Question:
'''
- (IBAction)playingSong {
MPMediaItem *theSong = [[MPMusicPlayerController iPodMusicPlayer] nowPlayingItem];
NSString *theTitle = [song valueForProperty:MPMediaItemPropertyTitle];
NSString *theArtist = [song valueForProperty:MPMediaItemPropertyArtist];
NSString *nowPlaying = [NSString stringWithFormat:@"#NowPlaying %@ by %@", theTitle, theArtist];
tweetTextView.text = [NSString stringWithFormat:@"%@%@", nowPlaying, tweetTextView.text];
[self setChars];
}
- (IBAction)sendMusicTweet:(id)sender {
TWTweetComposeViewController *tweetViewController = [[TWTweetComposeViewController alloc] init];
[tweetViewController setInitialText:tweetTextView.text];
[self presentModalViewController:tweetViewController animated:YES];
}
'''
I have imported the frameworks. But I don't know how to resolve this errors... What can I do? Thanks :)
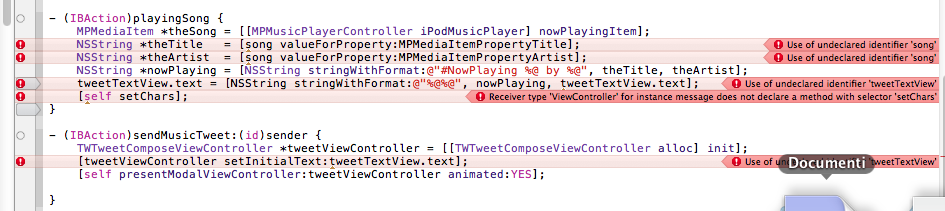
Answer: It's declared as 'theSong', not song. You never declared a pointer to tweetTextView in the .h and setChars isn't defined in ANY file.
Your code SHOULD BE:
'''
- (IBAction)playingSong {
MPMediaItem *theSong = [[MPMusicPlayerController iPodMusicPlayer] nowPlayingItem];
NSString *theTitle = [theSong valueForProperty:MPMediaItemPropertyTitle];
NSString *theArtist = [theSong valueForProperty:MPMediaItemPropertyArtist];
NSString *nowPlaying = [NSString stringWithFormat:@"#NowPlaying %@ by %@", theTitle, theArtist];
//Declare tweetTextView in the .h!!
tweetTextView.text = [NSString stringWithFormat:@"%@%@", nowPlaying, tweetTextView.text];
//[self setChars]; Define this In the .h!
}
- (IBAction)sendMusicTweet:(id)sender {
TWTweetComposeViewController *tweetViewController = [[TWTweetComposeViewController alloc] init];
[tweetViewController setInitialText:tweetTextView.text];
[self presentModalViewController:tweetViewController animated:YES];
}
'''